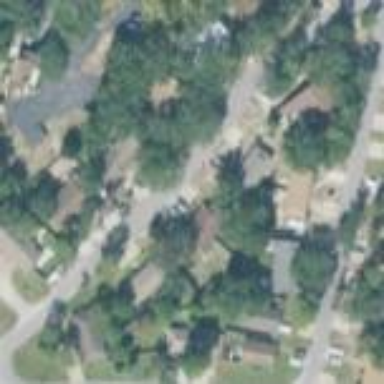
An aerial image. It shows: Residential area consisting of single-family homes.